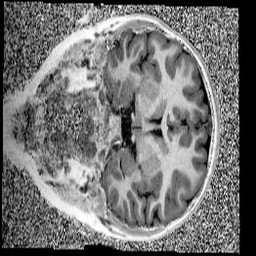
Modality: UNIT1
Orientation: coronal
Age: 10
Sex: female
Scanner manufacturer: siemens
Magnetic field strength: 3 T
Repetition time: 4 s
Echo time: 0.00299 s